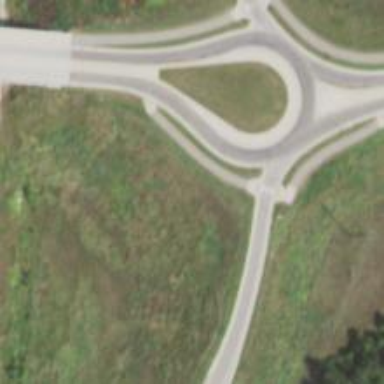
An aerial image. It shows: Tertiary road made of asphalt leading to roundabout junction.